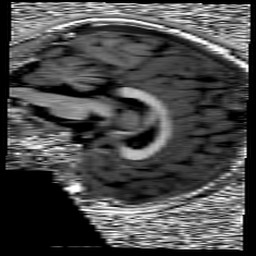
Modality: UNIT1
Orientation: sagittal
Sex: female
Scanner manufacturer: siemens
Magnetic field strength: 3 T
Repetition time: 5 s
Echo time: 0.00368 s